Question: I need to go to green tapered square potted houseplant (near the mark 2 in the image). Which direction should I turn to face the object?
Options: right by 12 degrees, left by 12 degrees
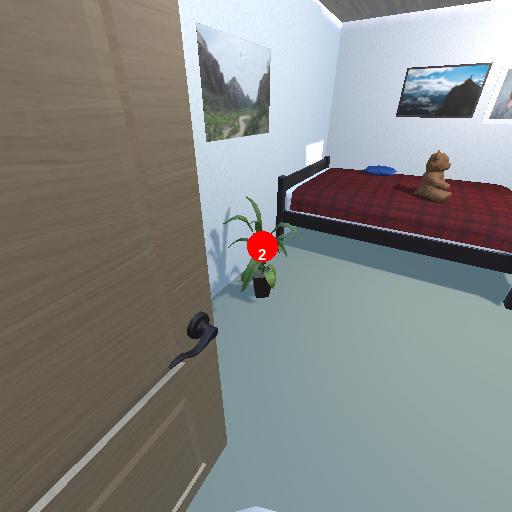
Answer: right by 12 degrees